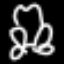
Label: frog